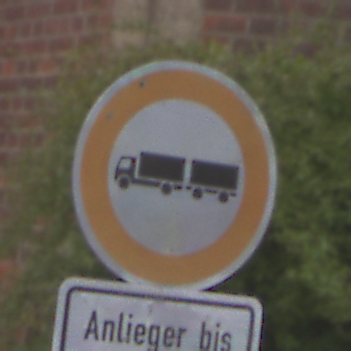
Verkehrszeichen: VerbotLastkraftwagenMitAnhaenger
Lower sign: SonstigeFahrzeugePersonengruppenFrei3
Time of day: Midday
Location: Outdoor (Urban)
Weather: Overcast
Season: NotSpecified
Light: Natural